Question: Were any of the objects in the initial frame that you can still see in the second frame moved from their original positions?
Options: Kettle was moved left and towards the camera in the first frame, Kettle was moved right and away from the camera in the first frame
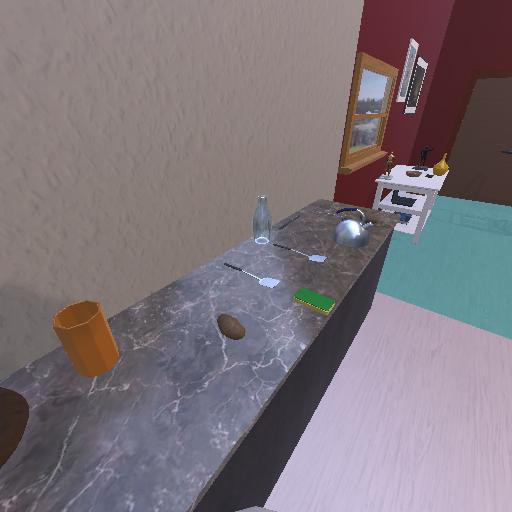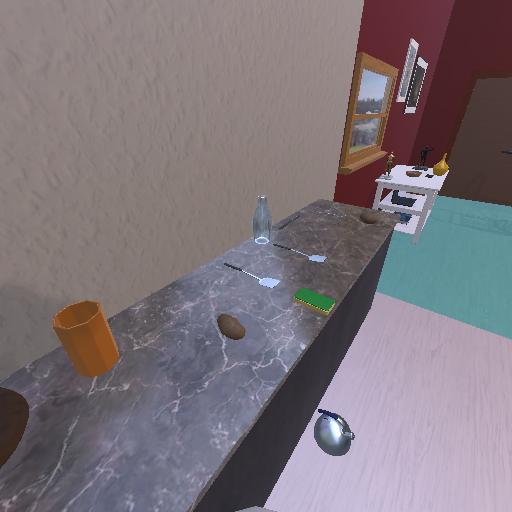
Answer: Kettle was moved left and towards the camera in the first frame